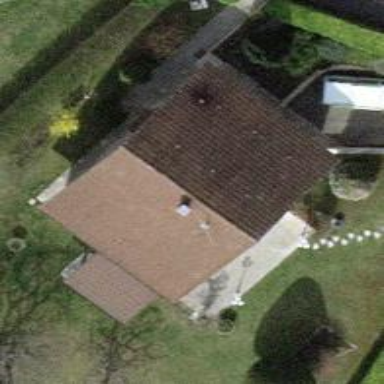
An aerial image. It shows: White building with gabled roof made of brown roof tiles.